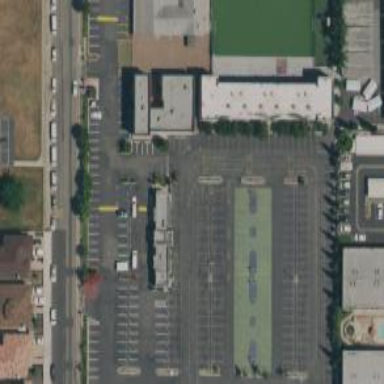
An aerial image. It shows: Parking aisle service road with leisure land track.